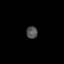
Tissue: lung
Cell type: Epithelial cells
Senescence score: 0.2126
Nuclear area (px): 134
Mean DAPI intensity: 80.246